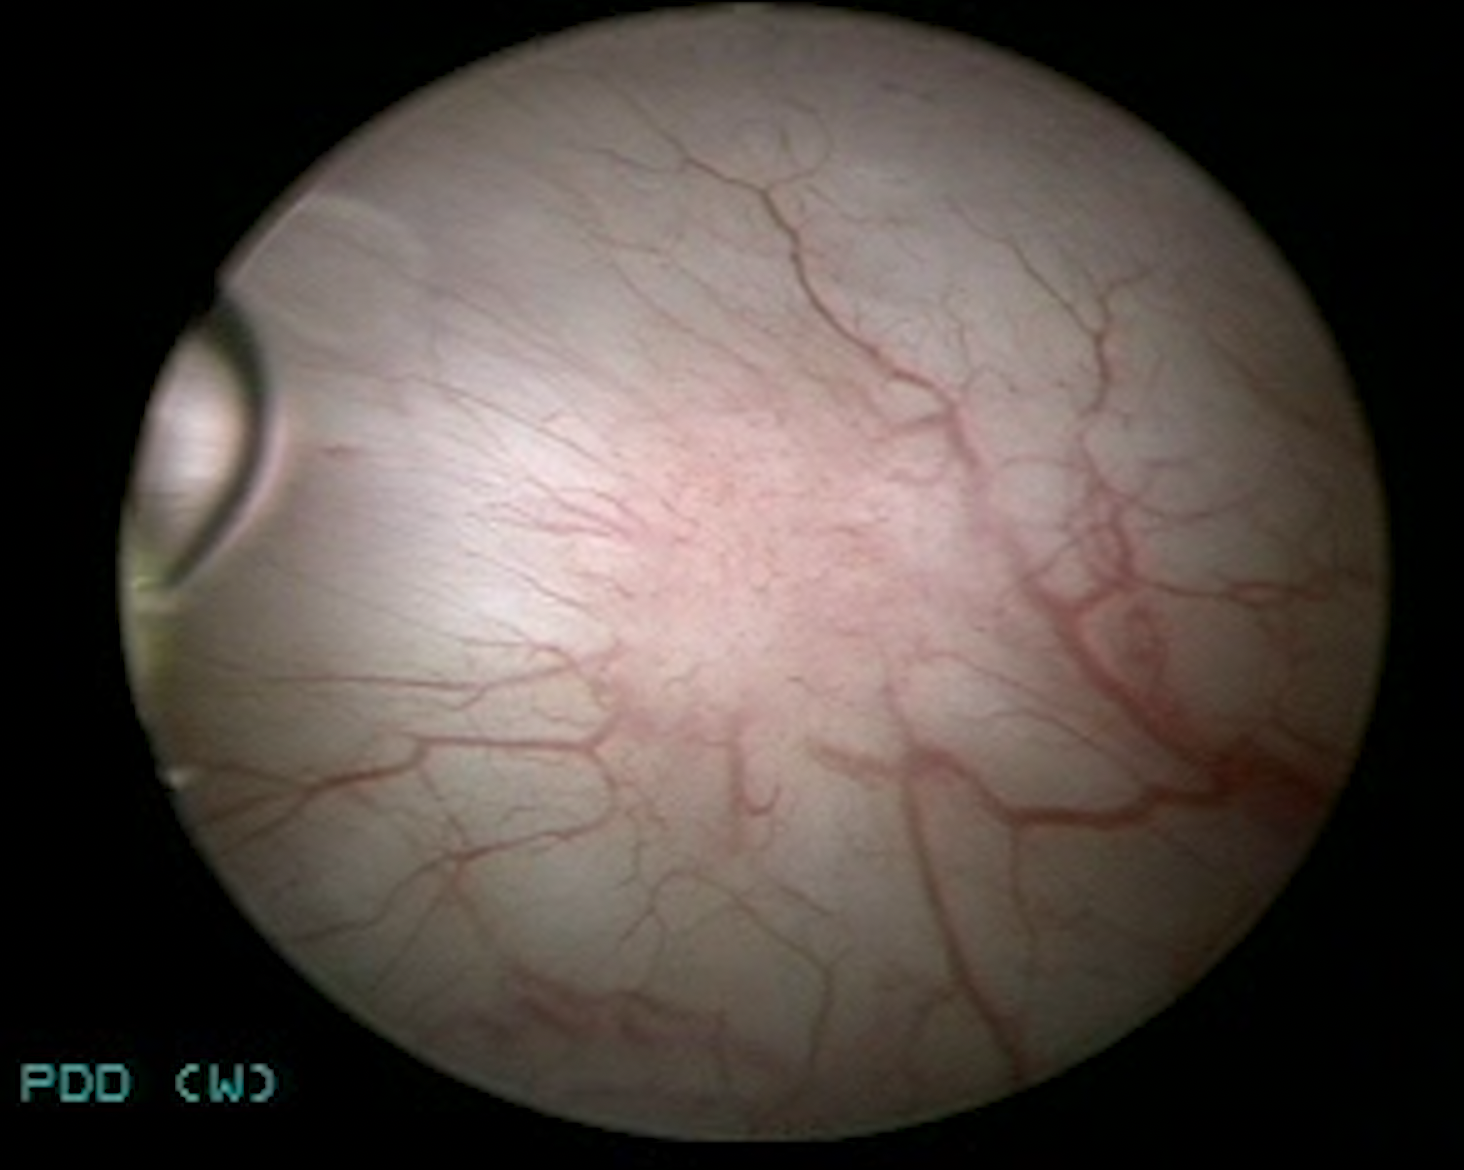
Modality: WLC
Class: Malignant
Subclass: CIS
Lesion: L2
Stage: Tis
Morphology: Non-papillary
Bladder cancer association: Yes